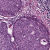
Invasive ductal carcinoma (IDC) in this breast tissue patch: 0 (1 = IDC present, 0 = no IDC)